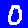
Digit: 0